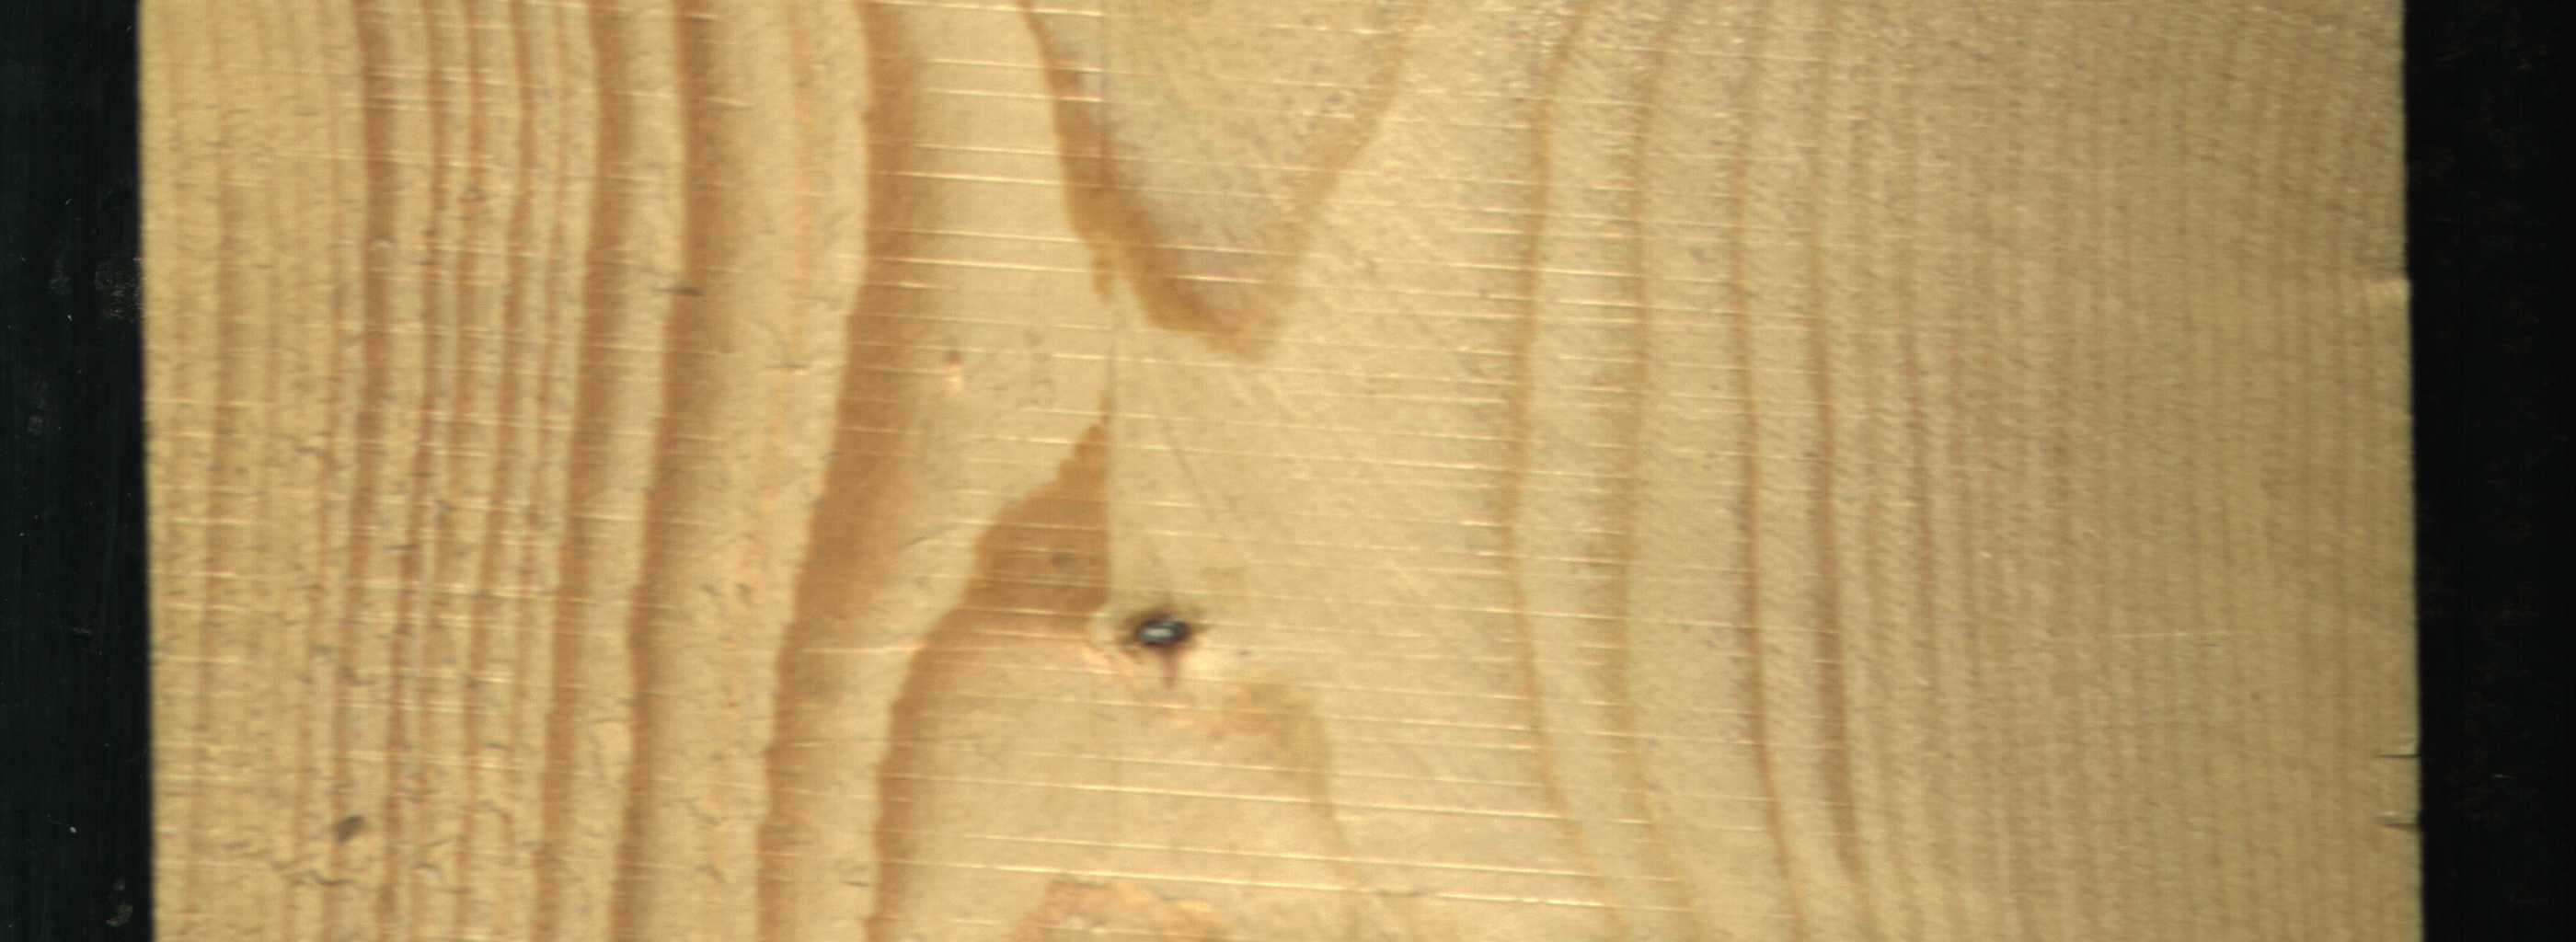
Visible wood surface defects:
Live_Knot